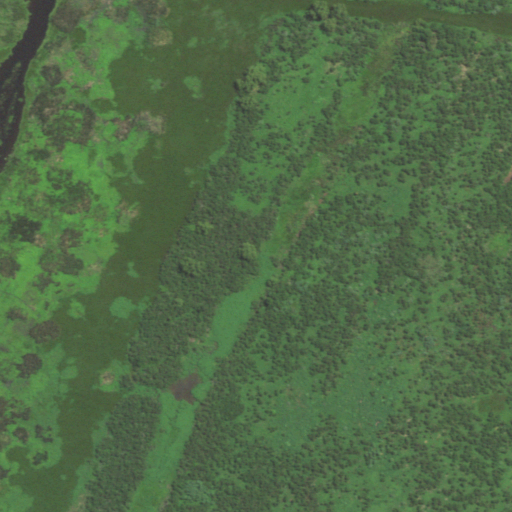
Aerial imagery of ridge(s) in Louisiana named Tigers Ridge containing herbaceous wetlands, open water, and woody wetlands